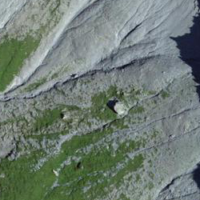
EUNIS habitat code: 31
Species observed at this site:
Corvus corax